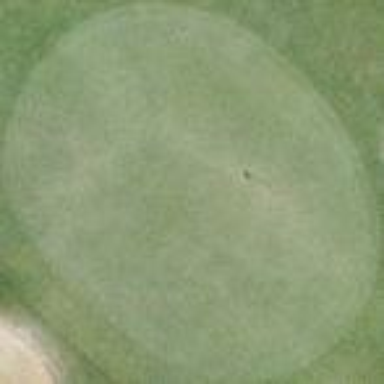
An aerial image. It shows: Golf green.